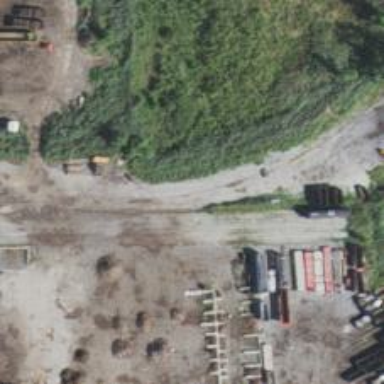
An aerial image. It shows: Rail spur service.